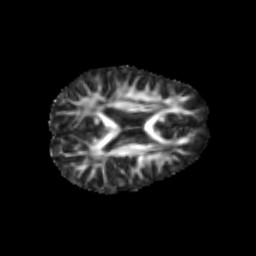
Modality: FA
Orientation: axial
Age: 7
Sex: male
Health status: healthy